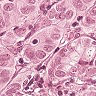
Metastatic tissue present: yes